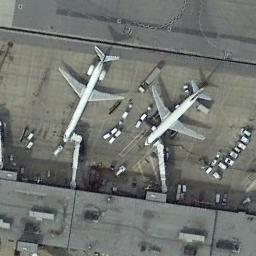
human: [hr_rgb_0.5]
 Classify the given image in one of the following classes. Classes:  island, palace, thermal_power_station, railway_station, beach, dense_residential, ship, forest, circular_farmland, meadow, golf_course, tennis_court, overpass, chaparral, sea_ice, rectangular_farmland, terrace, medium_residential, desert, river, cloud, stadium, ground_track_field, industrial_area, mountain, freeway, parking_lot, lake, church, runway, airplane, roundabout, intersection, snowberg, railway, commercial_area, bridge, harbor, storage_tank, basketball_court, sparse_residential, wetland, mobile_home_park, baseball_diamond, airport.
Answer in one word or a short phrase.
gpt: airplane